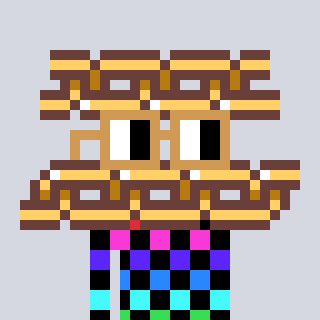
a pixel art character with square brown glasses, a chain-shaped head and a grayscale-colored body on a cool background